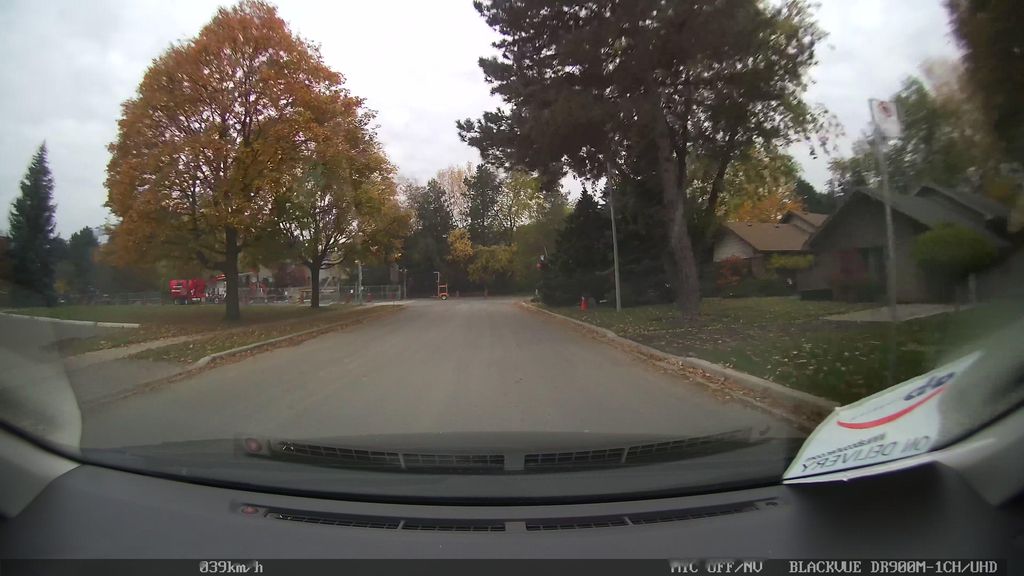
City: toronto